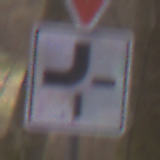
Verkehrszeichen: VerlaufVorfahrtsstrasse2
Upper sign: VorfahrtGewaehren
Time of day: MorningAfternoon
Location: Outdoor (Nature)
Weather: Overcast
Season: Autumn
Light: Natural